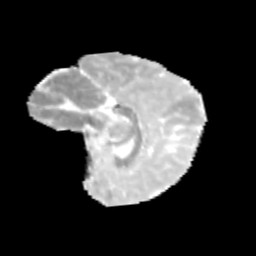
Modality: MD
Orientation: sagittal
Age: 11
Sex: female
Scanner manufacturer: siemens
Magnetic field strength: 3 T
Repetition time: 3.8 s
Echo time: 0.07 s